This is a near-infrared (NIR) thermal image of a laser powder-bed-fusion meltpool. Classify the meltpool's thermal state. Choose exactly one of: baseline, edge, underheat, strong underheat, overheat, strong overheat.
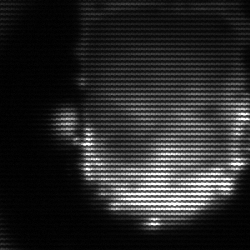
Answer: baseline